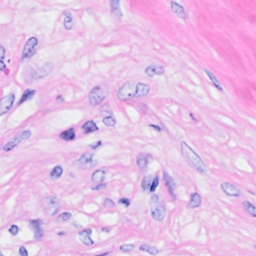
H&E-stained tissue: Breast